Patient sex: F
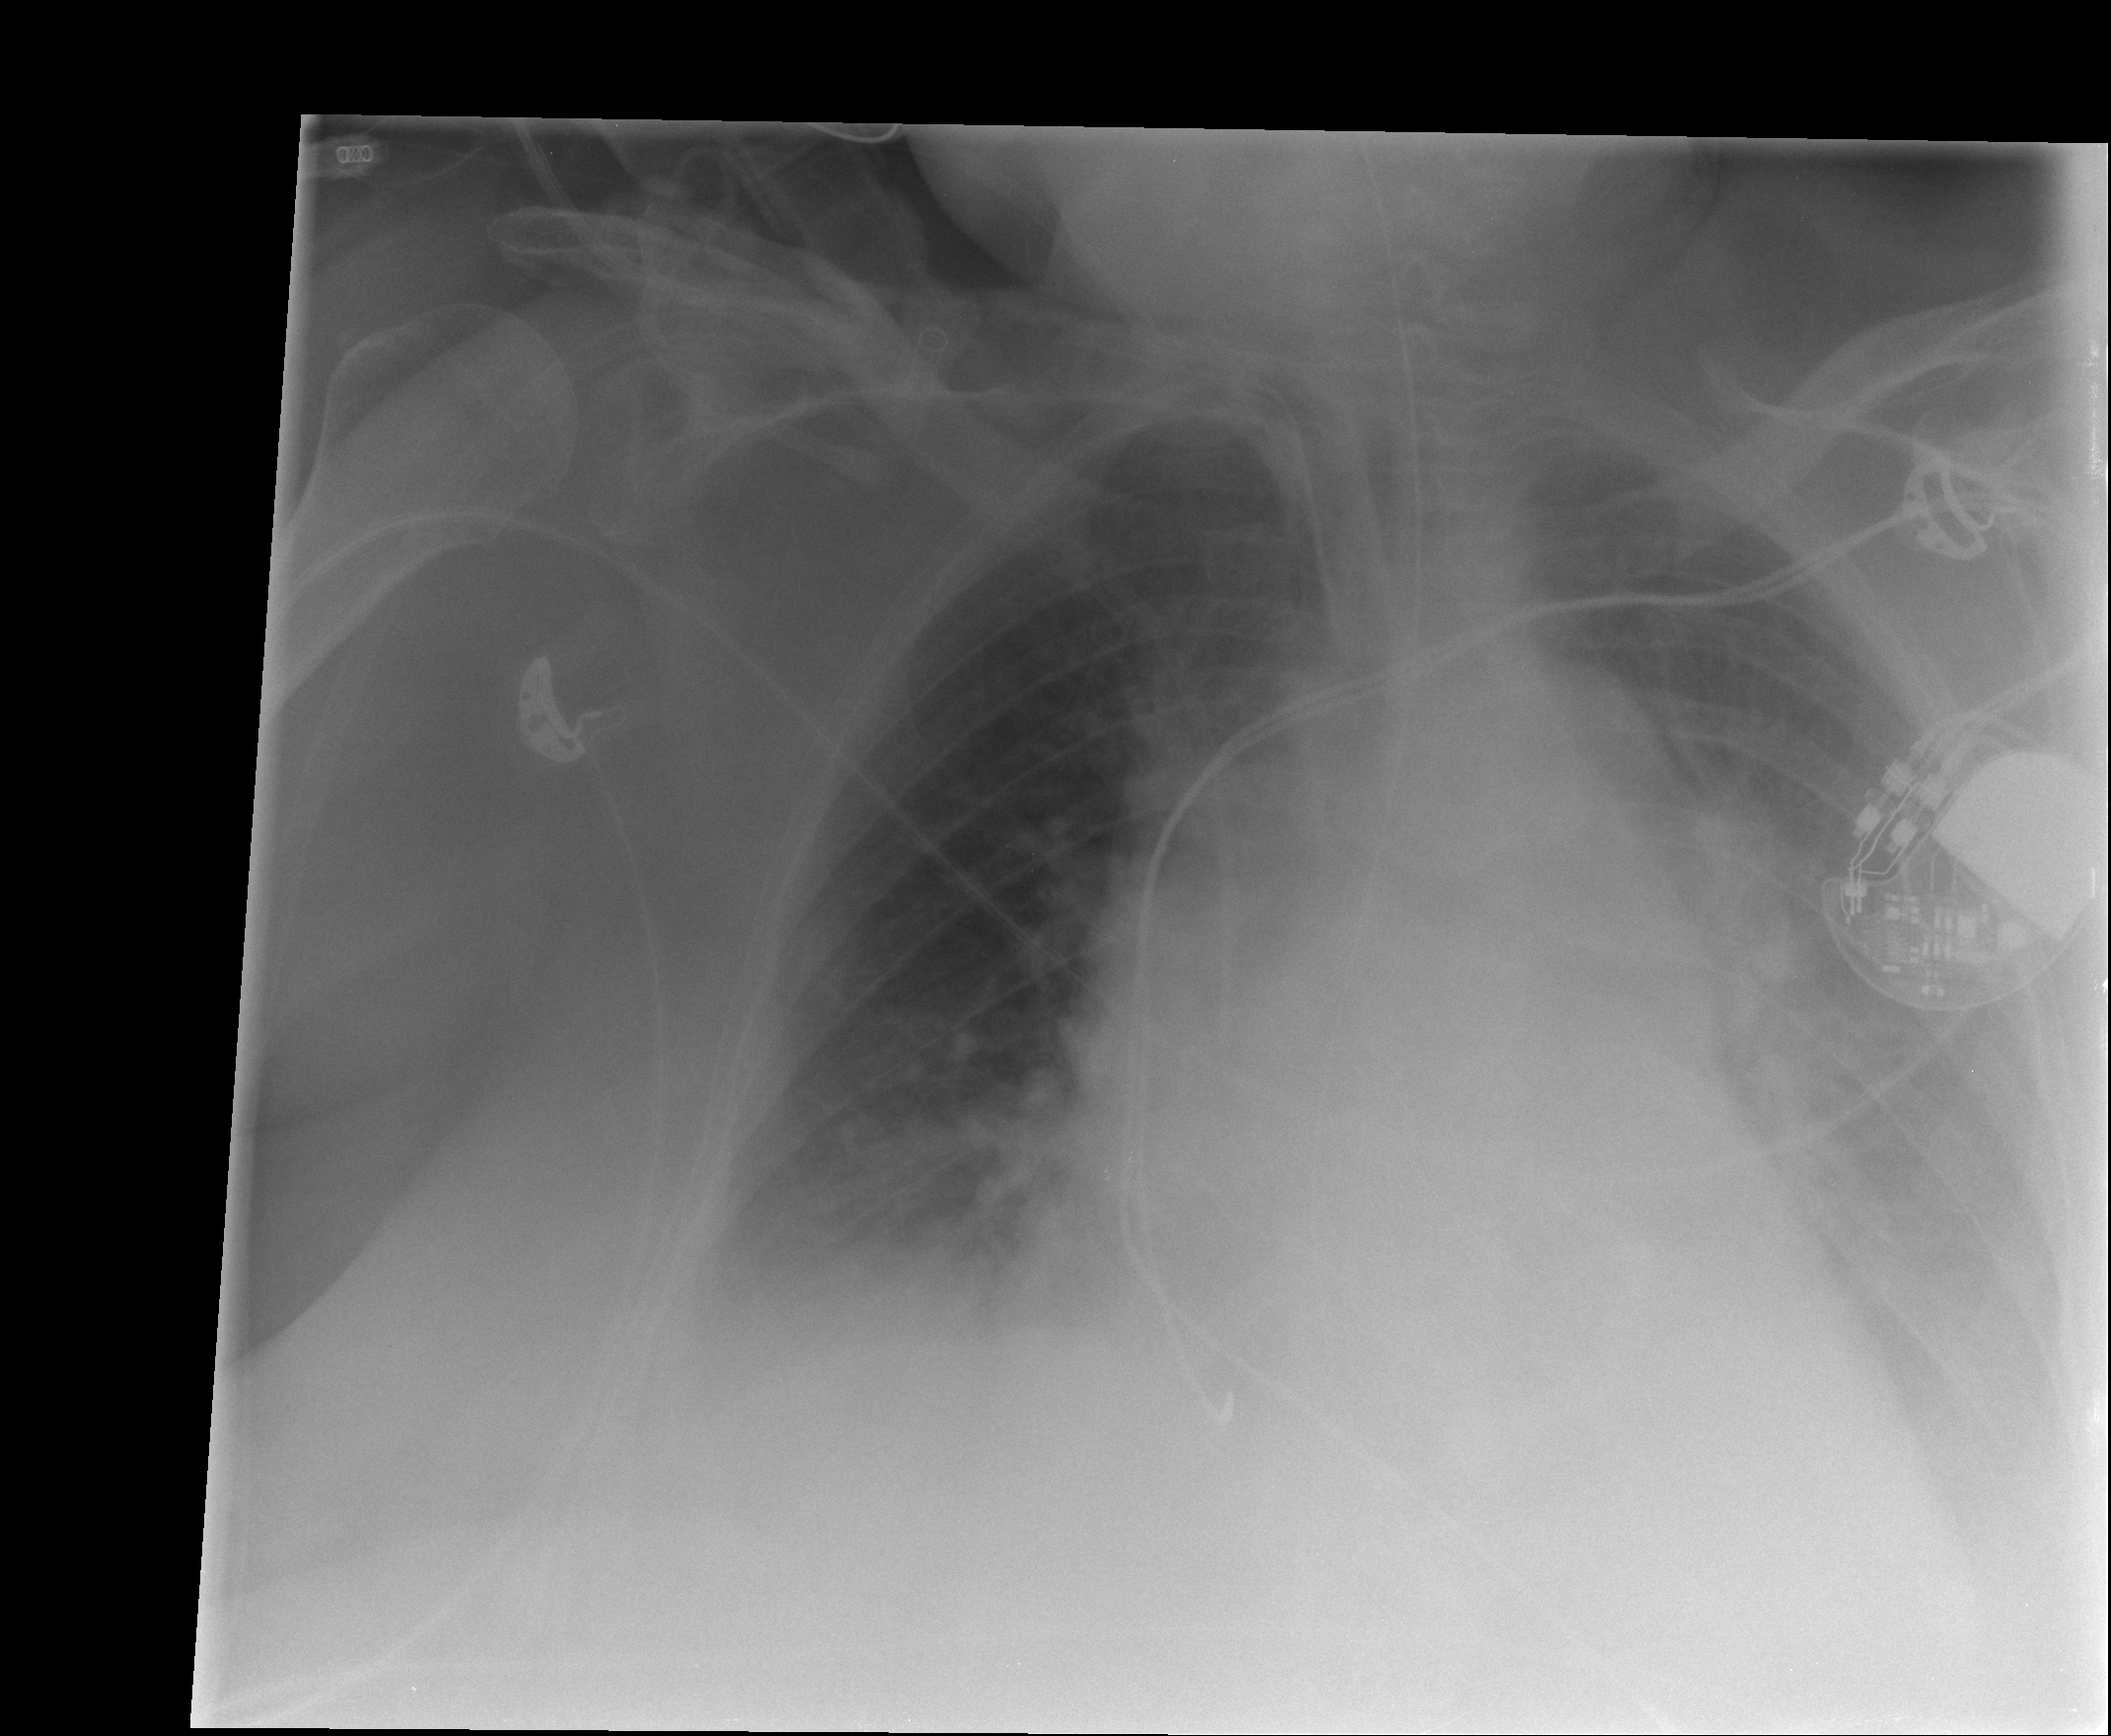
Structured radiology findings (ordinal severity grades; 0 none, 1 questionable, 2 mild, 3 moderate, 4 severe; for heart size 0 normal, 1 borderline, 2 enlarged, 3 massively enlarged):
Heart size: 2
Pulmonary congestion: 3
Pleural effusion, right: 2
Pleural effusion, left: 3
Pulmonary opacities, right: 2
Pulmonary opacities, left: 2
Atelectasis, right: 2
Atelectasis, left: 3